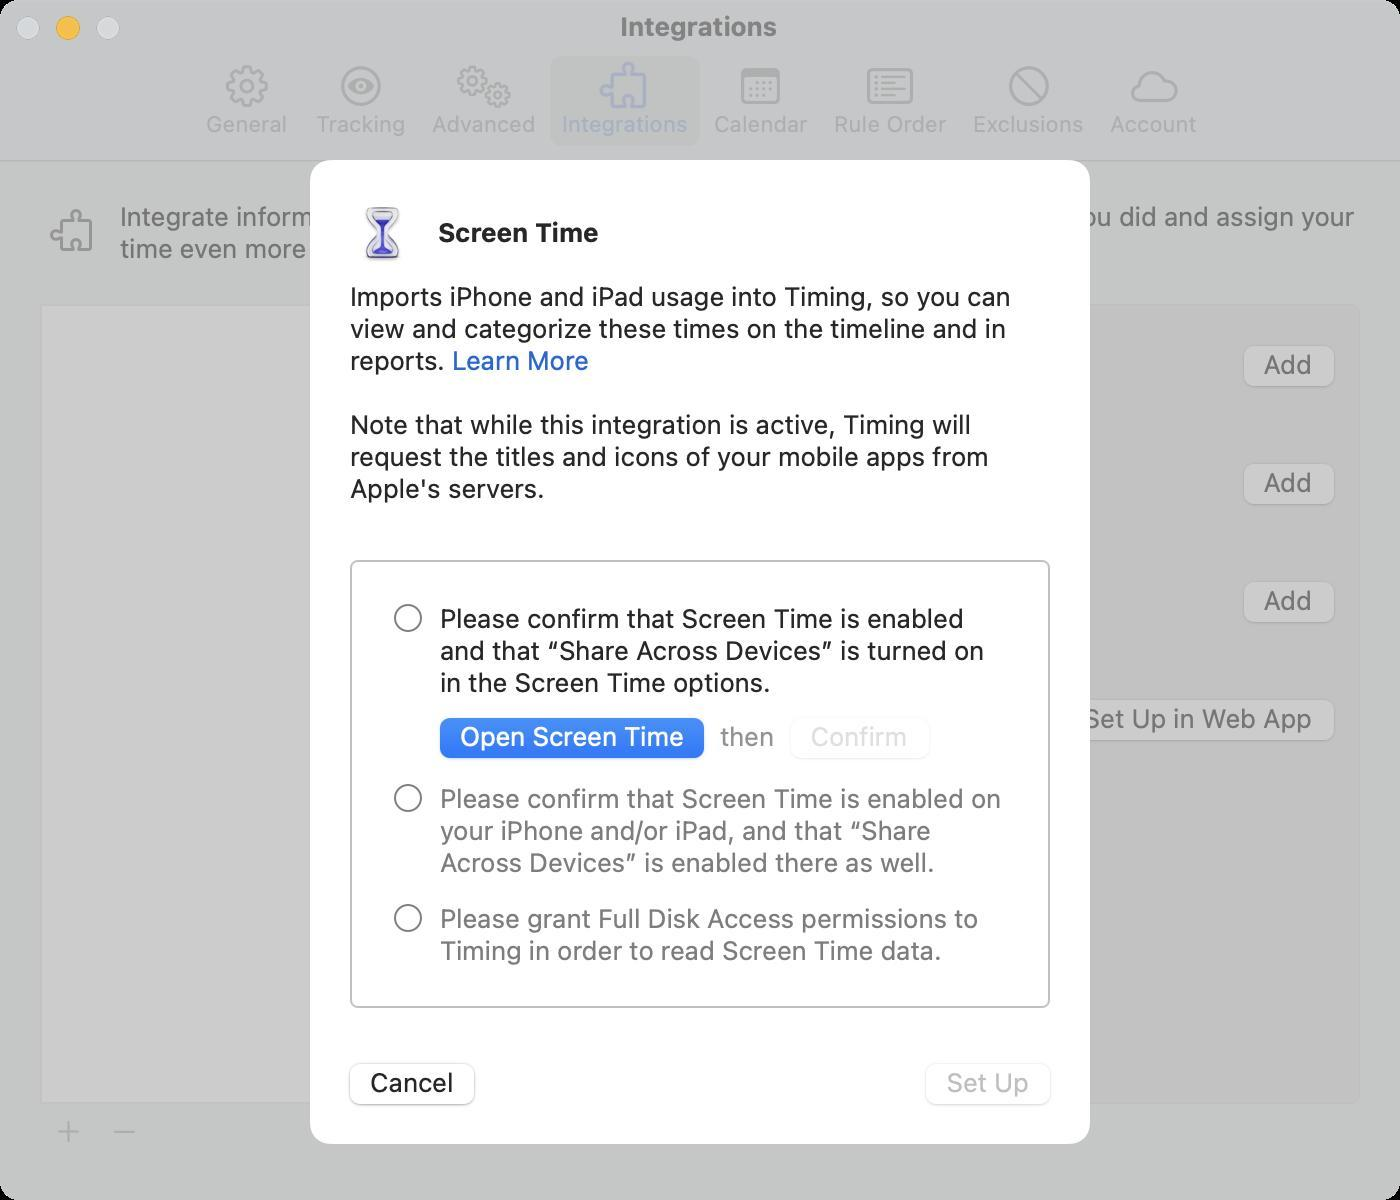
Accessibility tree:
{"name": "Integrations", "role": "AXWindow", "description": null, "role_description": "standard window", "value": null, "position": "406.00;112.00", "size": "700;600", "children": [{"name": null, "role": "AXGroup", "description": null, "role_description": "group", "value": null, "position": "235.00;150.00", "size": "448;406", "children": [{"name": null, "role": "AXScrollArea", "description": null, "role_description": "scroll area", "value": null, "position": "239.00;153.00", "size": "440;398", "children": [{"name": null, "role": "AXImage", "description": "", "role_description": "image", "value": null, "position": "251.00;167.00", "size": "32;32", "children": []}, {"name": null, "role": "AXStaticText", "description": null, "role_description": "text", "value": "Phone Calls", "position": "291.00;175.00", "size": "76;16", "children": []}, {"name": "Add", "role": "AXButton", "description": null, "role_description": "button", "value": null, "position": "615.00;168.00", "size": "59;32", "children": []}, {"name": null, "role": "AXImage", "description": "", "role_description": "image", "value": null, "position": "251.00;226.00", "size": "32;32", "children": []}, {"name": null, "role": "AXStaticText", "description": null, "role_description": "text", "value": "Reminders", "position": "291.00;234.00", "size": "68;16", "children": []}, {"name": "Add", "role": "AXButton", "description": null, "role_description": "button", "value": null, "position": "615.00;227.00", "size": "59;32", "children": []}, {"name": null, "role": "AXImage", "description": "", "role_description": "image", "value": null, "position": "251.00;285.00", "size": "32;32", "children": []}, {"name": null, "role": "AXStaticText", "description": null, "role_description": "text", "value": "Screen Time", "position": "291.00;293.00", "size": "80;16", "children": []}, {"name": "Add", "role": "AXButton", "description": null, "role_description": "button", "value": null, "position": "615.00;286.00", "size": "59;32", "children": []}, {"name": null, "role": "AXImage", "description": "integrations clickup", "role_description": "image", "value": null, "position": "251.00;344.00", "size": "32;32", "children": []}, {"name": null, "role": "AXStaticText", "description": null, "role_description": "text", "value": "ClickUp", "position": "291.00;352.00", "size": "52;16", "children": []}, {"name": "Set_Up_in_Web_App", "role": "AXButton", "description": null, "role_description": "button", "value": null, "position": "525.00;345.00", "size": "149;32", "children": []}]}]}, {"name": null, "role": "AXScrollArea", "description": null, "role_description": "scroll area", "value": null, "position": "20.00;152.00", "size": "210;400", "children": [{"name": null, "role": "AXTable", "description": null, "role_description": "table", "value": null, "position": "21.00;153.00", "size": "208;398", "children": [{"name": null, "role": "AXColumn", "description": null, "role_description": "column", "value": null, "position": "21.00;153.00", "size": "208;398", "children": []}]}]}, {"name": "", "role": "AXButton", "description": "Add Integration", "role_description": "button", "value": null, "position": "20.00;549.50", "size": "28;32", "children": []}, {"name": "", "role": "AXButton", "description": "Remove Integration", "role_description": "button", "value": null, "position": "48.00;554.00", "size": "28;23", "children": []}, {"name": null, "role": "AXImage", "description": "integrationPreferences templat", "role_description": "image", "value": null, "position": "20.00;100.00", "size": "32;32", "children": []}, {"name": null, "role": "AXStaticText", "description": null, "role_description": "text", "value": "Integrate information from other apps into Timing, helping you figure out what you did and assign your time even more accurately. Learn More", "position": "58.00;100.00", "size": "624;32", "children": [{"name": "Learn_More", "role": "AXLink", "description": null, "role_description": "hyperlink", "value": null, "position": "226.26;116.00", "size": "68;16", "children": []}]}, {"name": null, "role": "AXToolbar", "description": null, "role_description": "toolbar", "value": null, "position": "0.00;28.00", "size": "700;52", "children": [{"name": "General", "role": "AXButton", "description": null, "role_description": "button", "value": null, "position": "96.00;28.00", "size": "55;52", "children": []}, {"name": "Tracking", "role": "AXButton", "description": null, "role_description": "button", "value": null, "position": "152.00;28.00", "size": "57;52", "children": []}, {"name": "Advanced", "role": "AXButton", "description": null, "role_description": "button", "value": null, "position": "210.00;28.00", "size": "64;52", "children": []}, {"name": "Integrations", "role": "AXButton", "description": null, "role_description": "button", "value": null, "position": "275.00;28.00", "size": "75;52", "children": []}, {"name": "Calendar", "role": "AXButton", "description": null, "role_description": "button", "value": null, "position": "351.00;28.00", "size": "59;52", "children": []}, {"name": "Rule_Order", "role": "AXButton", "description": null, "role_description": "button", "value": null, "position": "411.00;28.00", "size": "68;52", "children": []}, {"name": "Exclusions", "role": "AXButton", "description": null, "role_description": "button", "value": null, "position": "480.50;28.00", "size": "68;52", "children": []}, {"name": "Account", "role": "AXButton", "description": null, "role_description": "button", "value": null, "position": "549.00;28.00", "size": "56;52", "children": []}]}, {"name": null, "role": "AXButton", "description": null, "role_description": "close button", "value": null, "position": "7.00;6.00", "size": "14;16", "children": []}, {"name": null, "role": "AXButton", "description": null, "role_description": "zoom button", "value": null, "position": "47.00;6.00", "size": "14;16", "children": [{"name": null, "role": "AXGroup", "description": null, "role_description": "group", "value": null, "position": "47.00;6.00", "size": "14;16", "children": []}]}, {"name": null, "role": "AXButton", "description": null, "role_description": "minimize button", "value": null, "position": "27.00;6.00", "size": "14;16", "children": []}, {"name": null, "role": "AXStaticText", "description": null, "role_description": "text", "value": "Integrations", "position": "308.00;5.00", "size": "83;16", "children": []}, {"name": null, "role": "AXSheet", "description": null, "role_description": "sheet", "value": null, "position": "155.00;80.00", "size": "390;492", "children": [{"name": null, "role": "AXImage", "description": "", "role_description": "image", "value": null, "position": "175.00;100.00", "size": "32;32", "children": []}, {"name": null, "role": "AXStaticText", "description": null, "role_description": "text", "value": "Screen Time", "position": "217.00;108.00", "size": "310;16", "children": []}, {"name": null, "role": "AXStaticText", "description": null, "role_description": "text", "value": "Imports iPhone and iPad usage into Timing, so you can view and categorize these times on the timeline and in reports. Learn More\n\nNote that while this integration is active, Timing will request the titles and icons of your mobile apps from Apple's servers.", "position": "173.00;140.00", "size": "354;112", "children": [{"name": "Learn_More", "role": "AXLink", "description": null, "role_description": "hyperlink", "value": null, "position": "226.11;172.00", "size": "68;16", "children": []}]}, {"name": null, "role": "AXGroup", "description": null, "role_description": "group", "value": null, "position": "175.00;280.00", "size": "350;224", "children": [{"name": null, "role": "AXImage", "description": "checkring", "role_description": "image", "value": null, "position": "196.00;301.00", "size": "16;16", "children": []}, {"name": null, "role": "AXStaticText", "description": null, "role_description": "text", "value": "Please confirm that Screen Time is enabled and that “Share Across Devices” is turned on in the Screen Time options.", "position": "218.00;301.00", "size": "288;48", "children": []}, {"name": "Open_Screen_Time", "role": "AXButton", "description": null, "role_description": "button", "value": null, "position": "213.00;354.00", "size": "146;32", "children": []}, {"name": null, "role": "AXStaticText", "description": null, "role_description": "text", "value": "then", "position": "358.00;360.00", "size": "32;16", "children": []}, {"name": "Confirm", "role": "AXButton", "description": null, "role_description": "button", "value": null, "position": "388.50;354.00", "size": "83;32", "children": []}, {"name": null, "role": "AXStaticText", "description": null, "role_description": "text", "value": "You have confirmed that Screen Time is enabled on this Mac and shared across devices.", "position": "218.00;301.00", "size": "288;48", "children": []}, {"name": null, "role": "AXImage", "description": "checkring", "role_description": "image", "value": null, "position": "196.00;391.00", "size": "16;16", "children": []}, {"name": null, "role": "AXStaticText", "description": null, "role_description": "text", "value": "Please confirm that Screen Time is enabled on your iPhone and/or iPad, and that “Share Across Devices” is enabled there as well.", "position": "218.00;391.00", "size": "288;48", "children": []}, {"name": null, "role": "AXStaticText", "description": null, "role_description": "text", "value": "You have confirmed that Screen Time is also enabled and shared on your other devices.", "position": "218.00;391.00", "size": "288;32", "children": []}, {"name": null, "role": "AXImage", "description": "checkring", "role_description": "image", "value": null, "position": "196.00;451.00", "size": "16;16", "children": []}, {"name": null, "role": "AXStaticText", "description": null, "role_description": "text", "value": "Please grant Full Disk Access permissions to Timing in order to read Screen Time data.", "position": "218.00;451.00", "size": "288;32", "children": []}, {"name": null, "role": "AXStaticText", "description": null, "role_description": "text", "value": "You have granted Full Disk Access permissions to read Screen Time data.", "position": "218.00;451.00", "size": "288;32", "children": []}]}, {"name": "Cancel", "role": "AXButton", "description": null, "role_description": "button", "value": null, "position": "168.00;527.00", "size": "76;32", "children": []}, {"name": "Set_Up", "role": "AXButton", "description": null, "role_description": "button", "value": null, "position": "456.00;527.00", "size": "76;32", "children": []}]}]}